Aerial crown-view tile of a tropical tree (Barro Colorado Island, Panama), acquired 20241216:
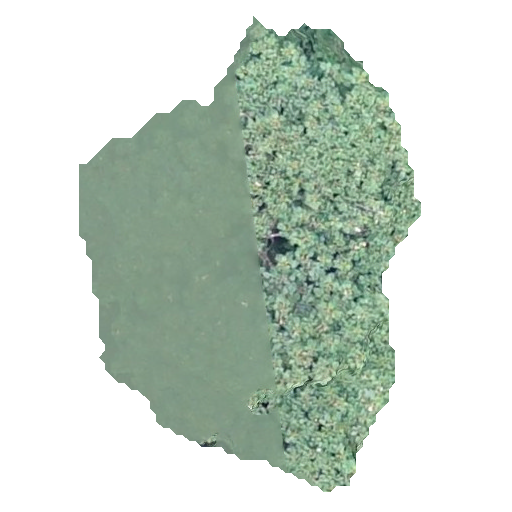
Species: Ochroma pyramidale
GBIF accepted scientific name: Ochroma pyramidale
Crown area: 158.156 m²